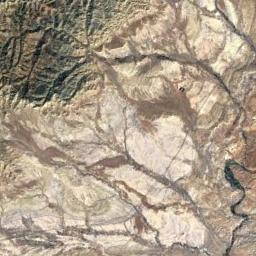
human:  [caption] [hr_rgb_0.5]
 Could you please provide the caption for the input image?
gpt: There is not the even mountain .

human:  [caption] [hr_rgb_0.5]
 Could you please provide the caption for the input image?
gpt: The mountain is consist of the bare land .

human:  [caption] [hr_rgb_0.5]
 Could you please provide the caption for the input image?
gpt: The folded mountain consists of some ridges and valleys and its rocks are yellow .

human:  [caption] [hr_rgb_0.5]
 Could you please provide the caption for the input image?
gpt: There are many terraces on this mountain, And a white path crosses through the mountains .

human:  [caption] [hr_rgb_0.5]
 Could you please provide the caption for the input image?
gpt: There are some cracks and a river on the brown mountain .